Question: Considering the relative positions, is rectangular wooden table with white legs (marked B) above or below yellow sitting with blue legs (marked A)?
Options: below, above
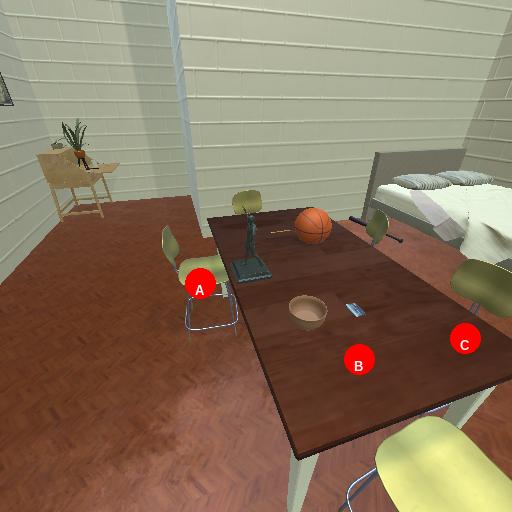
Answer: below